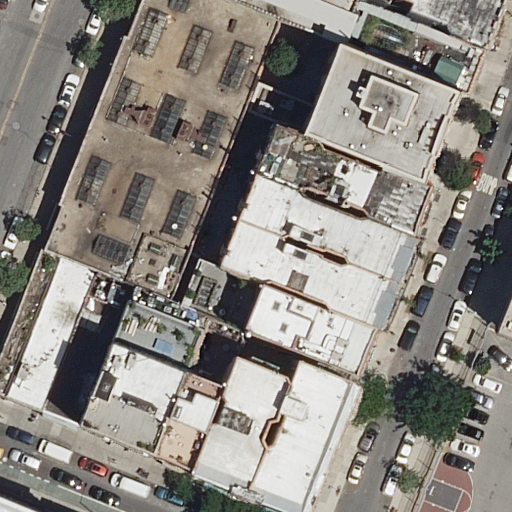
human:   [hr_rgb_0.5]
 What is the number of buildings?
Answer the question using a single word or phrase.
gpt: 17

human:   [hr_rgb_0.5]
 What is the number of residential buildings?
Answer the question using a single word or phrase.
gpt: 16

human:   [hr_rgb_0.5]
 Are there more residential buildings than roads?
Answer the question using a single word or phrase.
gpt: yes

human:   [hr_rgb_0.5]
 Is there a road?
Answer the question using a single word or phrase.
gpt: yes

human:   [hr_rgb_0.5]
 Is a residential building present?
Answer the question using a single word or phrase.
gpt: yes

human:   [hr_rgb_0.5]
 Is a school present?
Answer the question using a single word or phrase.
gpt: yes

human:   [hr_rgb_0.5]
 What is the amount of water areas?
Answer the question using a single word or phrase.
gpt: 0

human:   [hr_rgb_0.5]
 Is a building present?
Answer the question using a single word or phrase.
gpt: yes

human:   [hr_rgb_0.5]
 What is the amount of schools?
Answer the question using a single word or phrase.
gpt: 1

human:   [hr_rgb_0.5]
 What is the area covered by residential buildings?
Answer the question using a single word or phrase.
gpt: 4331m2

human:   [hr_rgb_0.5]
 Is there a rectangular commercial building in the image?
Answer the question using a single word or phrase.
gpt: no

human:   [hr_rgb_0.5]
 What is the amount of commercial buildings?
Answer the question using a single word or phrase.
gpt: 0

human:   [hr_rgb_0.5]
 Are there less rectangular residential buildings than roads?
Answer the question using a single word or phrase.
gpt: no

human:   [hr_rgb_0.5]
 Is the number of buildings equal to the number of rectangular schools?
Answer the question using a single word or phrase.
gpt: no

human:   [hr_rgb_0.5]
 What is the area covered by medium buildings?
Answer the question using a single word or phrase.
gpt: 4267m2

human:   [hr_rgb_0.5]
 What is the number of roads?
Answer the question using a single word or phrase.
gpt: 3

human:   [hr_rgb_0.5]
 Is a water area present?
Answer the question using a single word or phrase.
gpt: no

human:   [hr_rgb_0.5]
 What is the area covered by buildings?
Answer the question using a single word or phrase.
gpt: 6092m2

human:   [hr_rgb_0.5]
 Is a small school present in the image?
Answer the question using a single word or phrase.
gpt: no

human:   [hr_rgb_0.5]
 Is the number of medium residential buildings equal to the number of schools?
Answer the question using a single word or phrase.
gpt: no

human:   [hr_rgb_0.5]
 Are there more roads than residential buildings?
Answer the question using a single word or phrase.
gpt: no

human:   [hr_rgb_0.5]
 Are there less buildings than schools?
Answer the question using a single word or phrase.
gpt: no

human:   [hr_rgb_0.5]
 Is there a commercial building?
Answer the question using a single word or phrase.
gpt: no

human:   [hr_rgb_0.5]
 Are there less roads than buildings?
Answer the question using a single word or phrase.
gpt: yes

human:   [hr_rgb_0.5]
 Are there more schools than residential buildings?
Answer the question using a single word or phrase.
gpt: no

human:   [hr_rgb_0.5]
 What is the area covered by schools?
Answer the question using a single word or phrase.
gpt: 2348m2

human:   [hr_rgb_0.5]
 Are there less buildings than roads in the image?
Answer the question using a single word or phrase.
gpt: no

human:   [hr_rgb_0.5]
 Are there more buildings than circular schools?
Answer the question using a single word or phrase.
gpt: yes

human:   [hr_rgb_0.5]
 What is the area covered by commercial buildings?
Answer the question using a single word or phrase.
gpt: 0m2

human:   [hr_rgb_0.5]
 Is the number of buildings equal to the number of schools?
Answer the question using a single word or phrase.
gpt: no

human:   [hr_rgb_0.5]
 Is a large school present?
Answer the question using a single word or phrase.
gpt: yes

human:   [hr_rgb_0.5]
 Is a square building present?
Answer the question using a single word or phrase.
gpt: no

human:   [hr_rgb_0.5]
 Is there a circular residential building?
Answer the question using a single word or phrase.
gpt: no

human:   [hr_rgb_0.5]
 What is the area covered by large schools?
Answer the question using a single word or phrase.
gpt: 2348m2

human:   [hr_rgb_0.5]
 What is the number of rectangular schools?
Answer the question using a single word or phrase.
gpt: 1

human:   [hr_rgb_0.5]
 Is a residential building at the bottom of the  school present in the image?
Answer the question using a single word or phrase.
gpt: yes

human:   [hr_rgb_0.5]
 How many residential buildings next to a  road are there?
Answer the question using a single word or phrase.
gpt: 16

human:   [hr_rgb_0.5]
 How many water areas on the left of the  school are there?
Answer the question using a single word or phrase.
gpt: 0

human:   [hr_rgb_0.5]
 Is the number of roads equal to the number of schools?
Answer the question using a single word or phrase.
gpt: no

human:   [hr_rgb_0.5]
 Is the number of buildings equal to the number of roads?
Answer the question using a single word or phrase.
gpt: no

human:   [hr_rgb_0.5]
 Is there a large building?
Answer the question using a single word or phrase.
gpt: yes

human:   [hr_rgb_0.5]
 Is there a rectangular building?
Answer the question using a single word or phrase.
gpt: yes

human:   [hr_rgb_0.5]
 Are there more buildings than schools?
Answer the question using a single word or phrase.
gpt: yes

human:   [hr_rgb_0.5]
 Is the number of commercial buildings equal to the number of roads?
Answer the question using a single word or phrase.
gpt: no

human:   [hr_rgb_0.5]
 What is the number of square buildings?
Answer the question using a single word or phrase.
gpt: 0

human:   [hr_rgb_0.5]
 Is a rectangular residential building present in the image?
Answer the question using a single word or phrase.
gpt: yes

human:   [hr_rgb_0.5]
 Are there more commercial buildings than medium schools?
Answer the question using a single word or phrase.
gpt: no

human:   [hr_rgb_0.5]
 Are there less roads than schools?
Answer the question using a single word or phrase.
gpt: no

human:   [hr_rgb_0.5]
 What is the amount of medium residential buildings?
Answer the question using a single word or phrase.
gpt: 14

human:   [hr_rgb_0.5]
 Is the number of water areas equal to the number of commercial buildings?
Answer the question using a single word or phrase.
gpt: yes

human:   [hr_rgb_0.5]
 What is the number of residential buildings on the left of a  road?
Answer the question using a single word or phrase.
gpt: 13

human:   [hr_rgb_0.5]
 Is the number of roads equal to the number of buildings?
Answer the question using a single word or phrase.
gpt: no

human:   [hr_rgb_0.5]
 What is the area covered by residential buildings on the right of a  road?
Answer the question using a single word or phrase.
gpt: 3870m2

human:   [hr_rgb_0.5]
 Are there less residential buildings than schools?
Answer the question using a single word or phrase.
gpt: no

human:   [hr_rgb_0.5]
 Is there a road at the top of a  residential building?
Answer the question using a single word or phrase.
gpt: yes

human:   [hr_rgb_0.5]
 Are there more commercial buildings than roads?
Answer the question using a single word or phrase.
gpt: no

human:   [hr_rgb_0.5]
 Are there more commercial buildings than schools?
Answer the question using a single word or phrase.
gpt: no

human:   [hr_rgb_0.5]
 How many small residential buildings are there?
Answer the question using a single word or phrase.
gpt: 2

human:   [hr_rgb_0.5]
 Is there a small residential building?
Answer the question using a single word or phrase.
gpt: yes

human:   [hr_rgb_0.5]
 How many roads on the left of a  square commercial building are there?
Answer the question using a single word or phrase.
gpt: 0

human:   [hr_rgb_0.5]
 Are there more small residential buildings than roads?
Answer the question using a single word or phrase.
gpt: no

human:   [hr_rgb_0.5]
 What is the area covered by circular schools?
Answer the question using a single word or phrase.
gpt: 0m2

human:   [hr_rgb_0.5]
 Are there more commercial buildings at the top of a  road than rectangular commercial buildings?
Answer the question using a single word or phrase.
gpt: no

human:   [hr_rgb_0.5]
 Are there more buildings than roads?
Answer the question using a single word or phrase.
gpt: yes